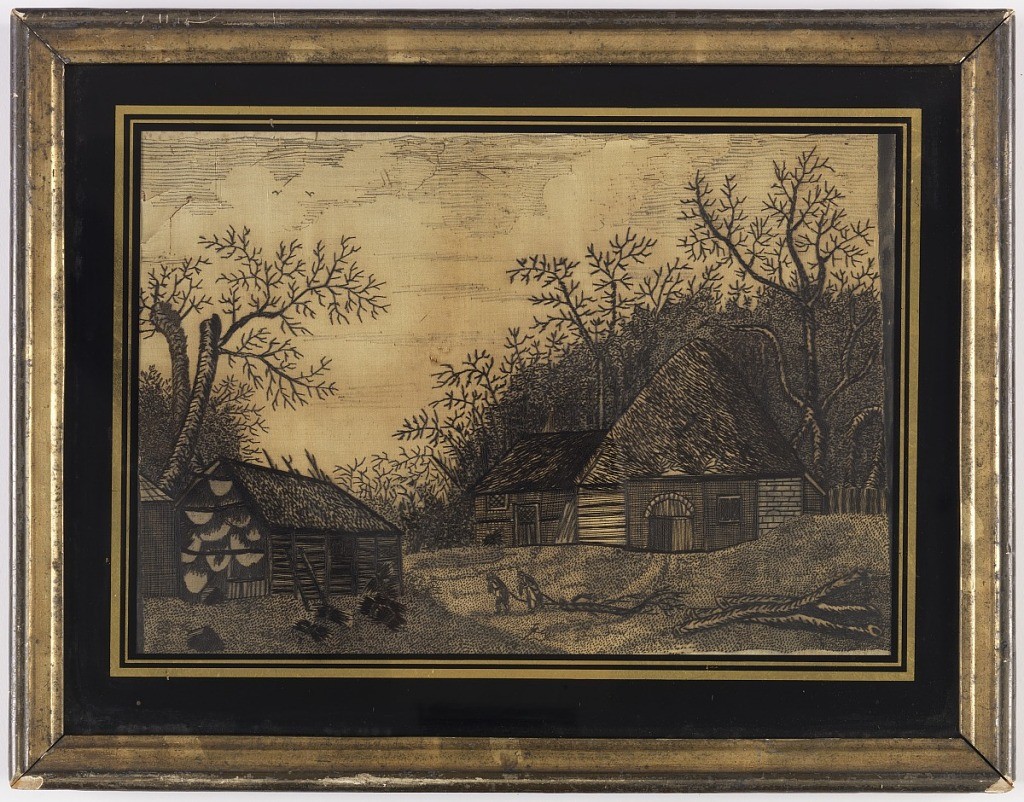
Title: Embroidered picture
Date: early 19th century
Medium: silk embroidery on silk foundation Technique: embroidered in stem, speckling and running stitches on plain weave foundation
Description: Winter scene of a rural building with two peasants hauling wood, embroidered in black on a white ground.